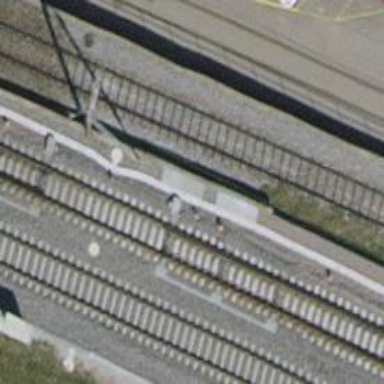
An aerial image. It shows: Single-track electrified railway with contact line.